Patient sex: F
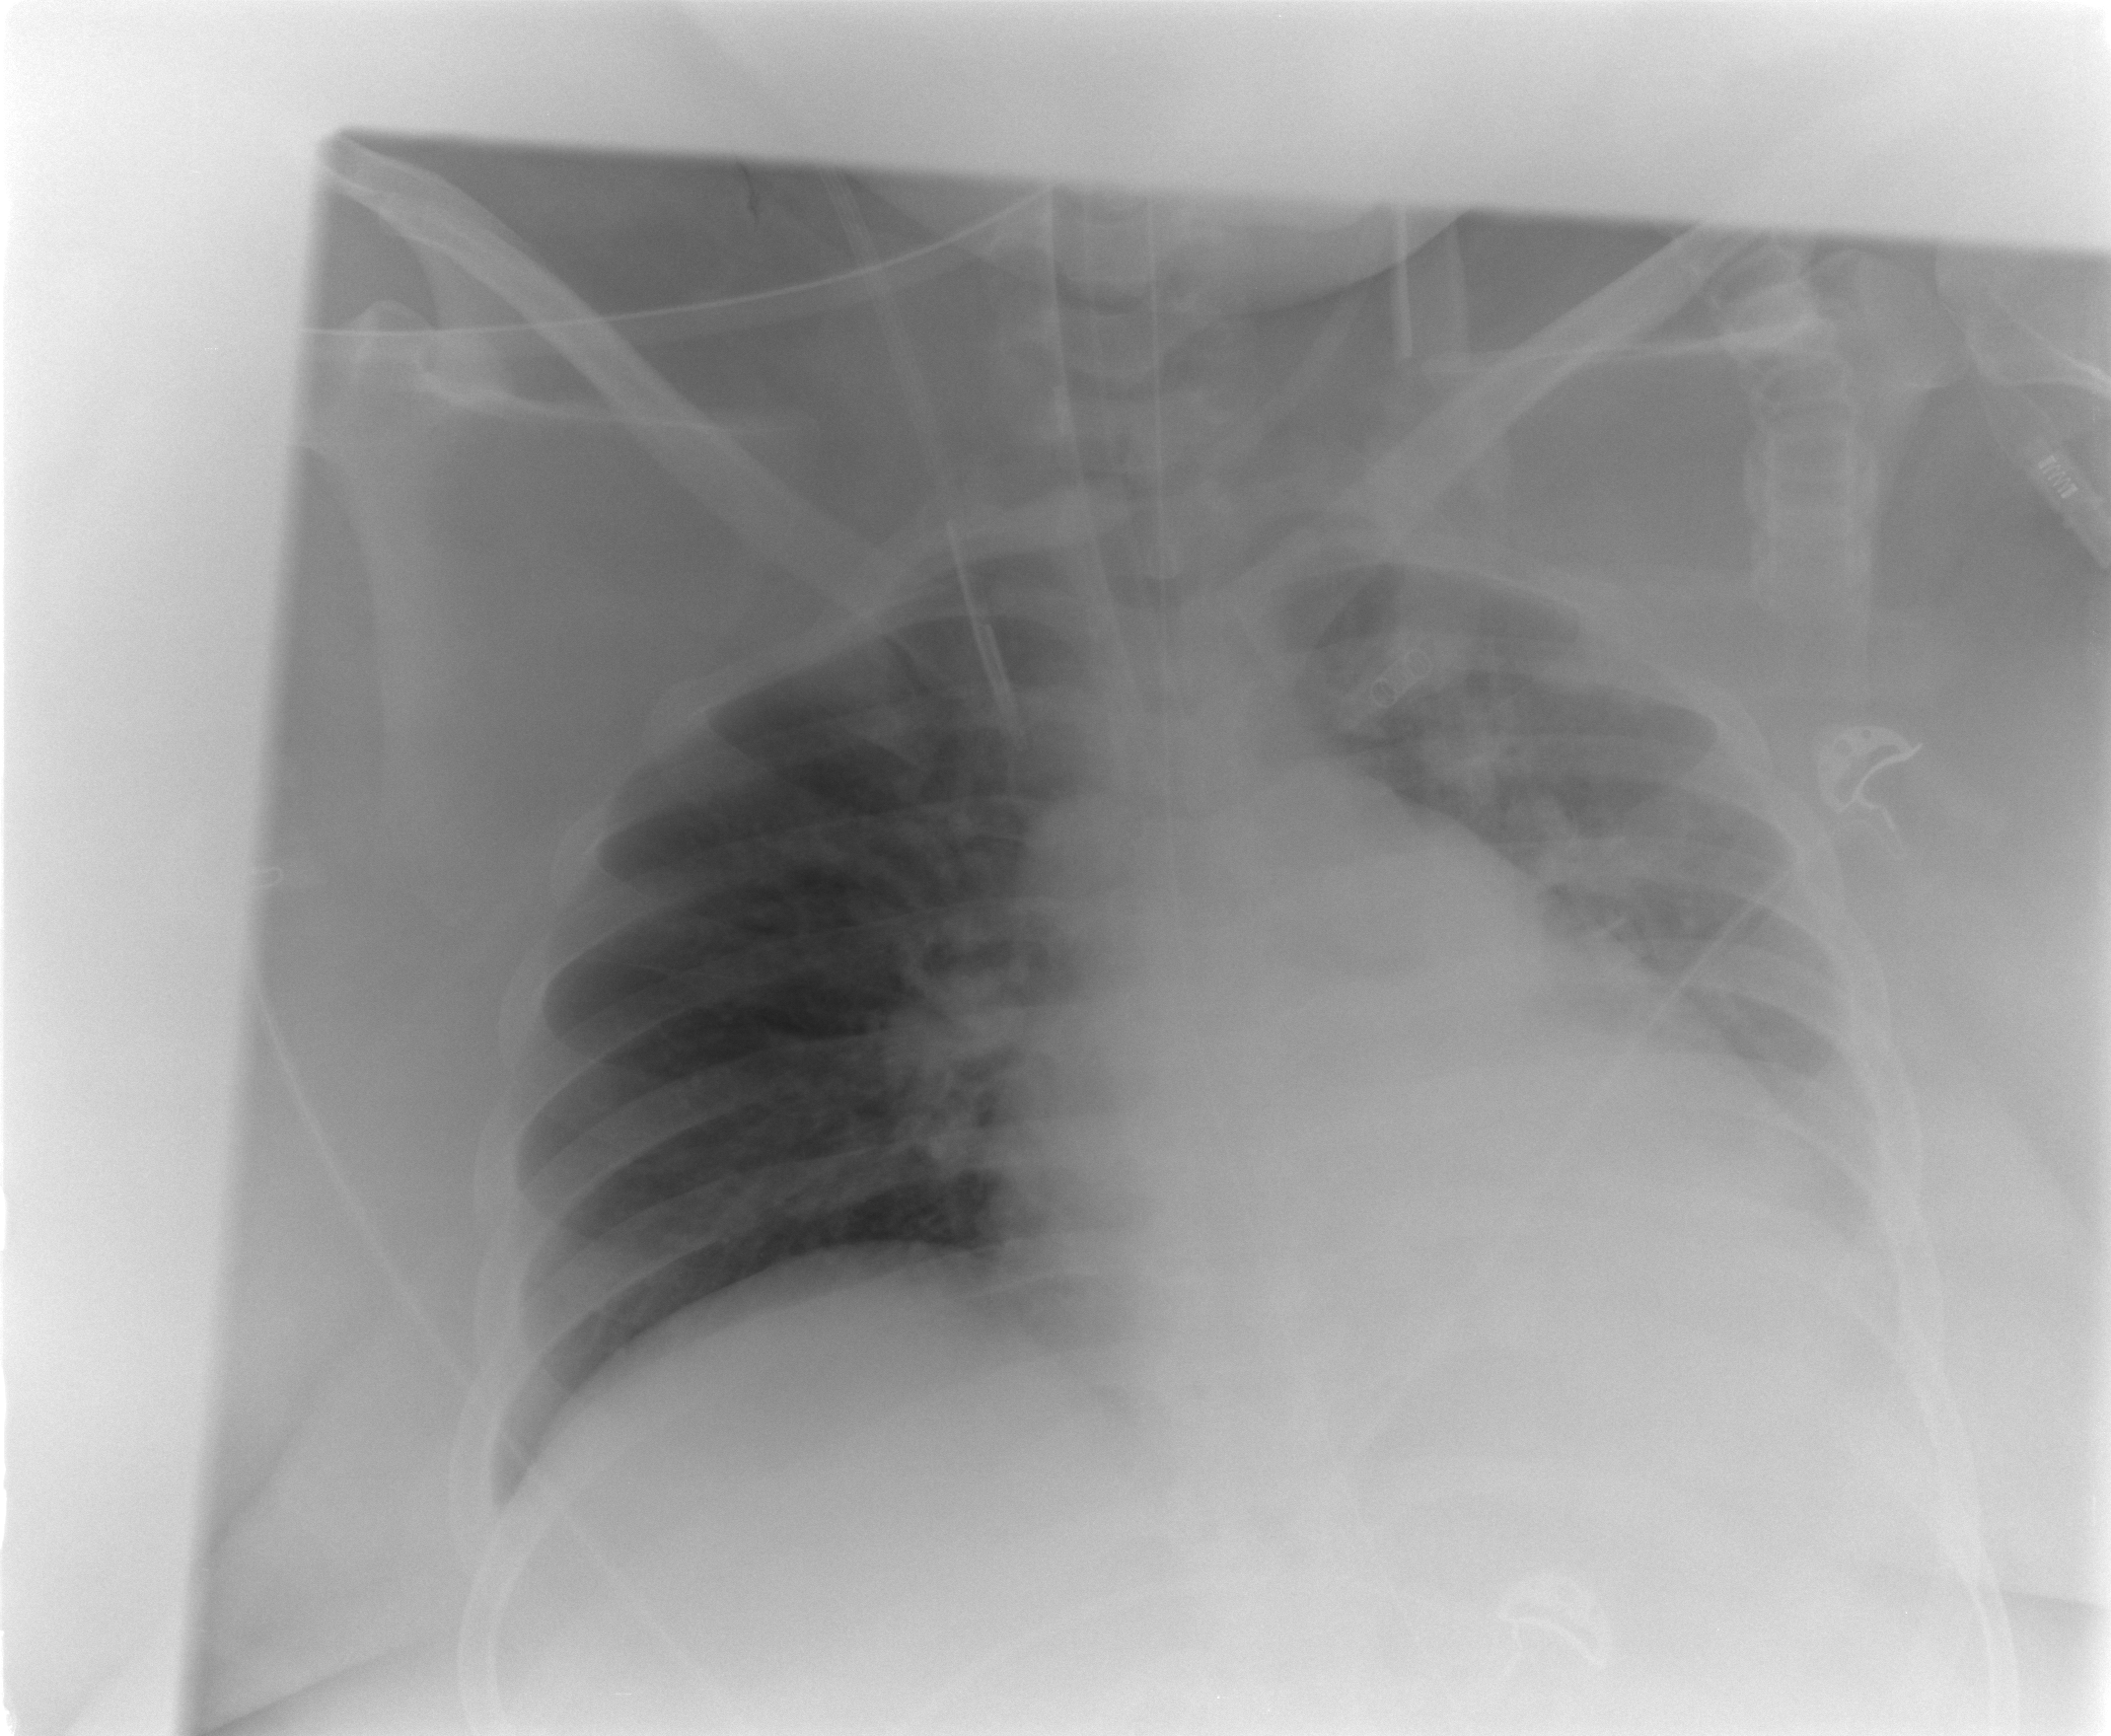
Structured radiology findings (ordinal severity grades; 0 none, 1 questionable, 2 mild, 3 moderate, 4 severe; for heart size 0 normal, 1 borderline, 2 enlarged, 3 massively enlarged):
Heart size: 2
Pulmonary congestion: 2
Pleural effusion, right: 0
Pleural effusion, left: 2
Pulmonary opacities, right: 0
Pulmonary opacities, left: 1
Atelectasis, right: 0
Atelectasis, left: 2